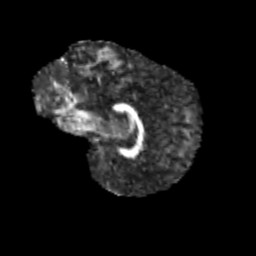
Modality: FA
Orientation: sagittal
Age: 11
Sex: female
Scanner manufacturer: siemens
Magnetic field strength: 3 T
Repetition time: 3.8 s
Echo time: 0.07 s